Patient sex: M
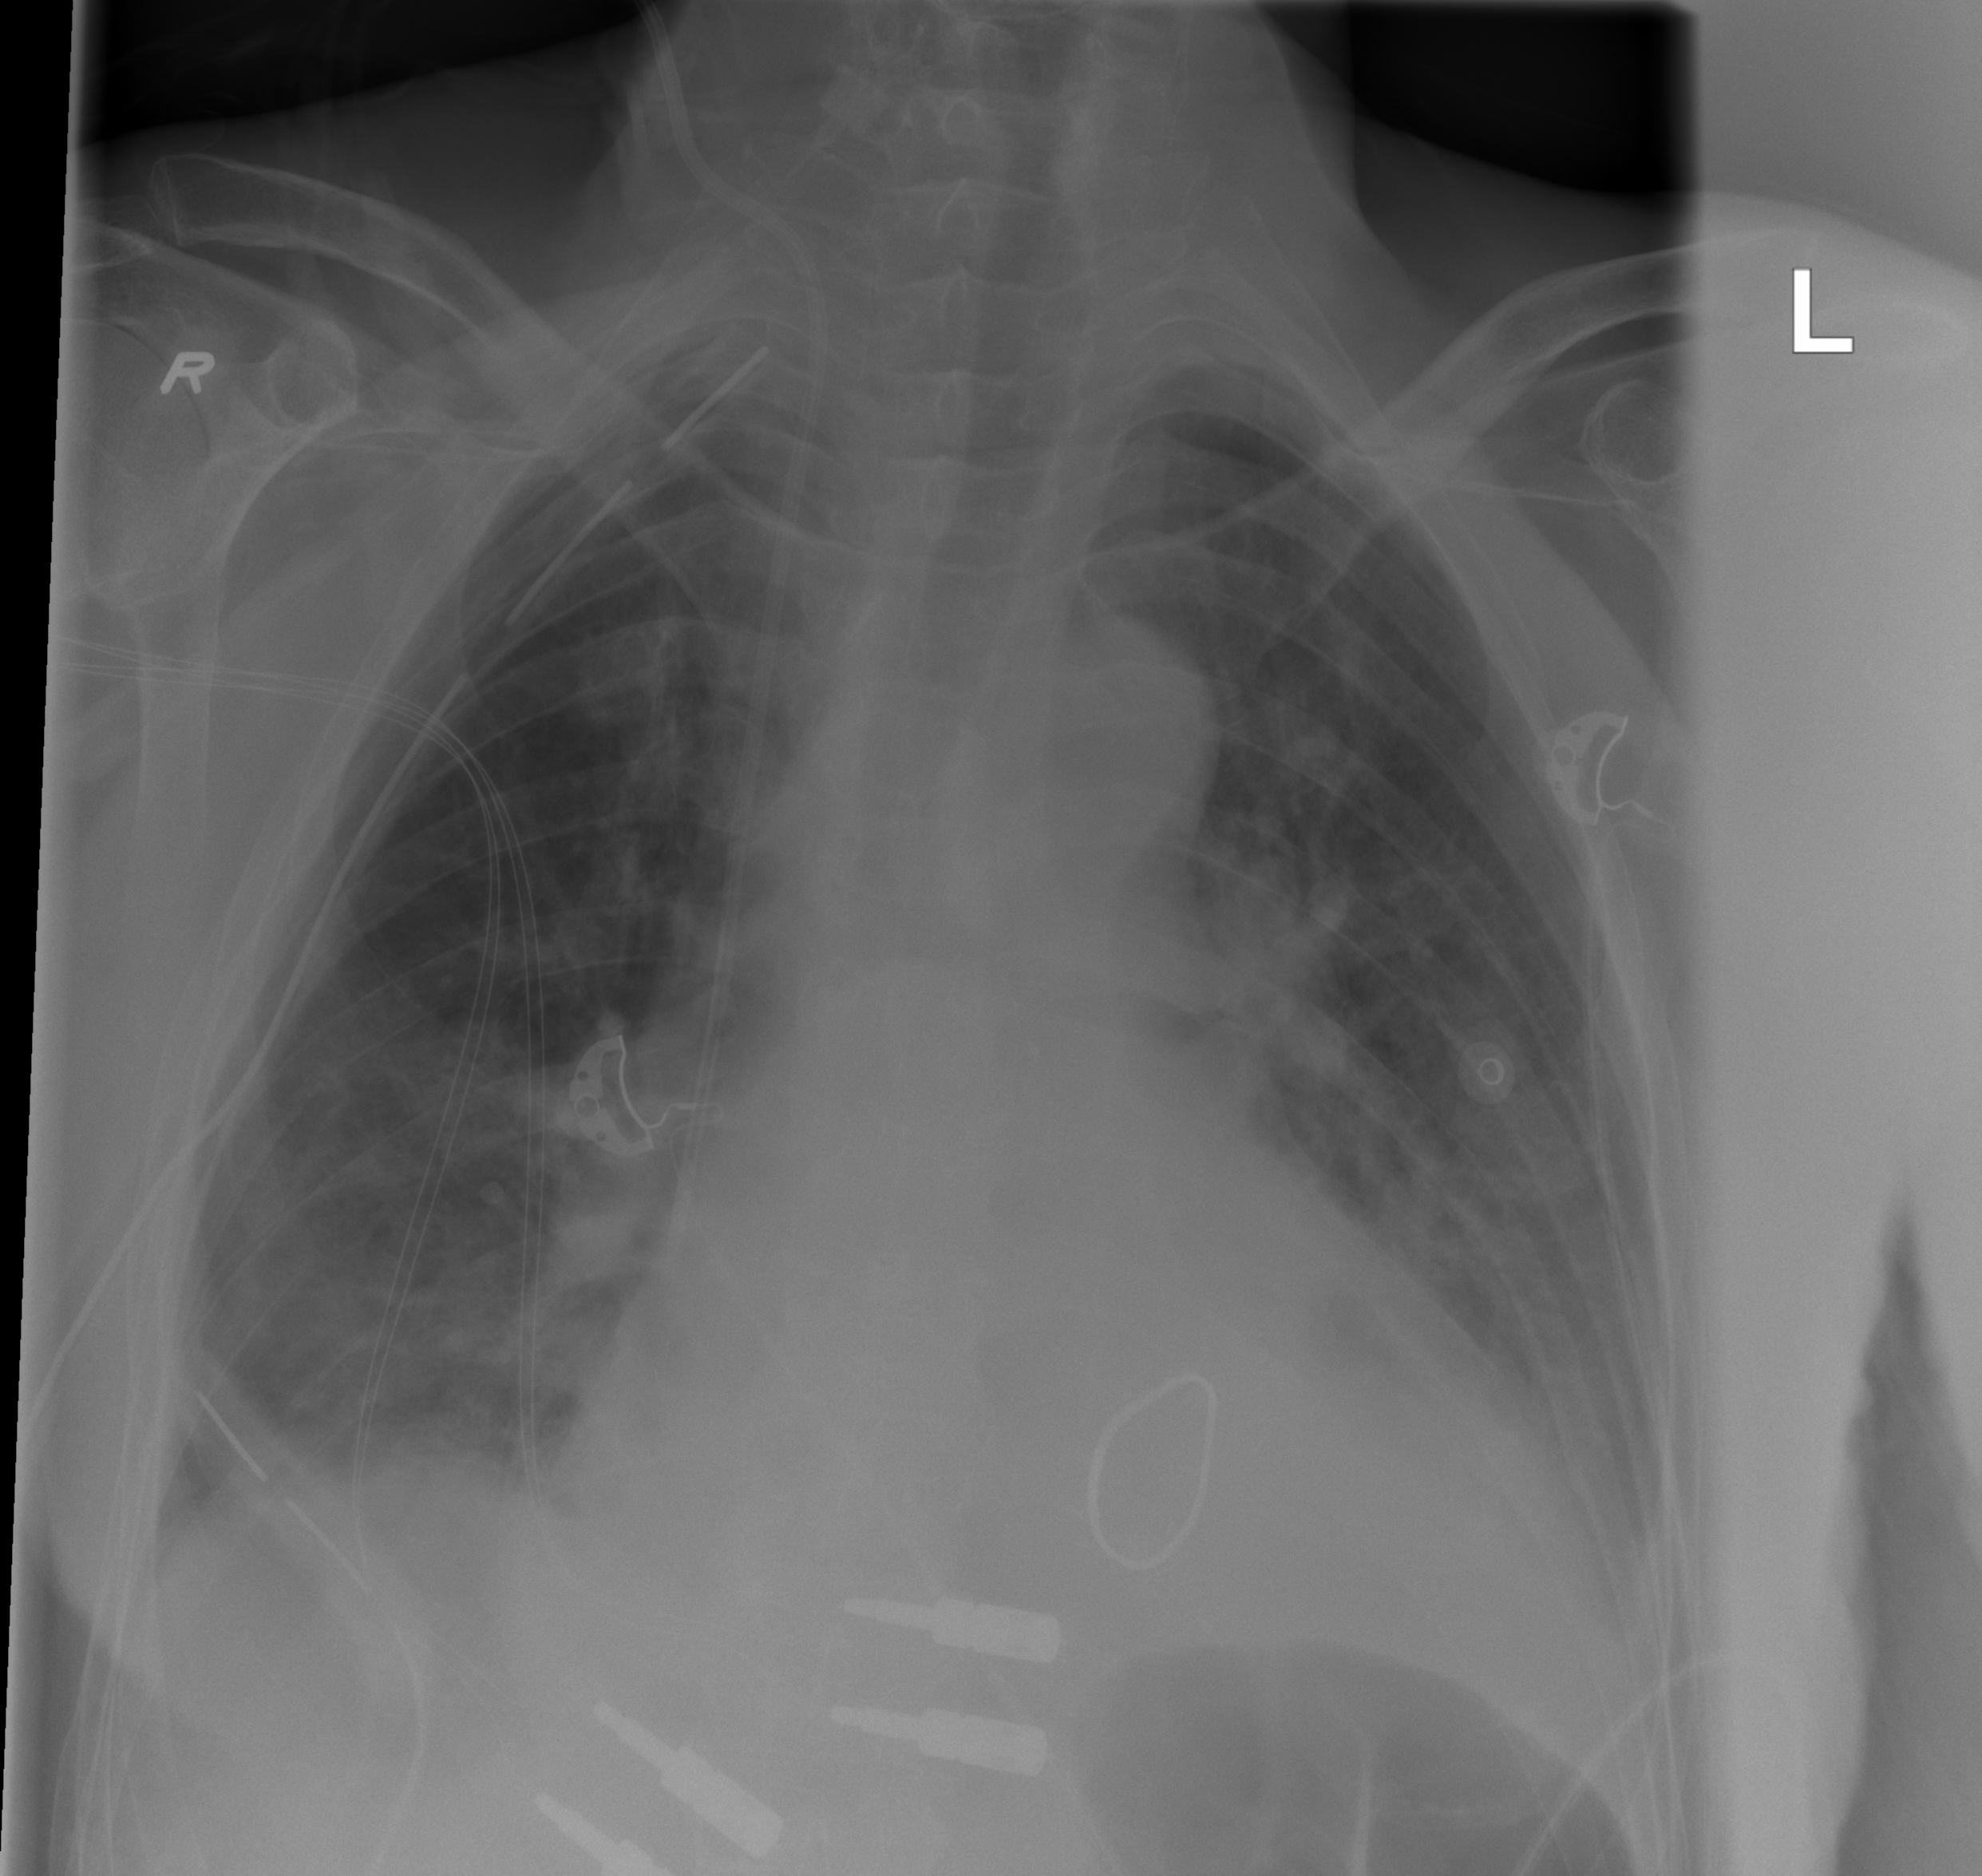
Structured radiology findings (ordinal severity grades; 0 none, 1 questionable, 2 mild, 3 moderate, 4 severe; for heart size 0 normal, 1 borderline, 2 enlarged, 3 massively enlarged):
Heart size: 0
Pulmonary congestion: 2
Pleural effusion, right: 0
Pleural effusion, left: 2
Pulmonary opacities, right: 2
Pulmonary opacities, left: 2
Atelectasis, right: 2
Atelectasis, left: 2